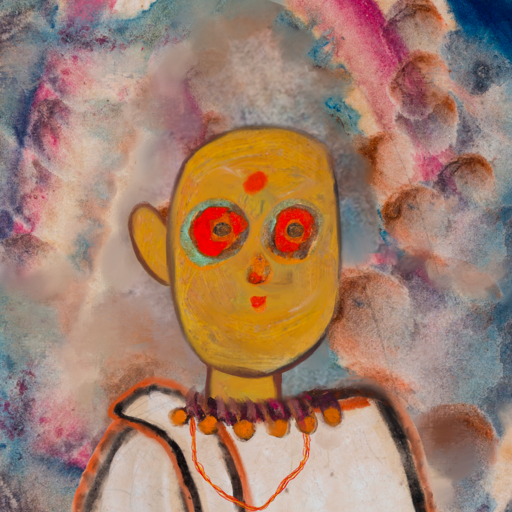
Background: Rupkatha, Head And Neck Front: After_Raid, Face Front: Sisters, Bust: Roy_Bahadur, Hair Front: Blank, Head Accessory: Blank, Second Necklace: Gypsy_Mother_2, Necklace: Doll, Baby: Blank